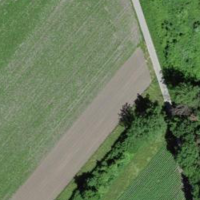
EUNIS habitat code: 52
Species observed at this site:
Raphanus raphanistrum